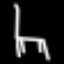
Label: chair